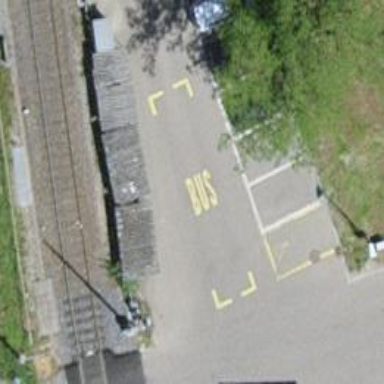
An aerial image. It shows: Bus stop with platform for public transport.